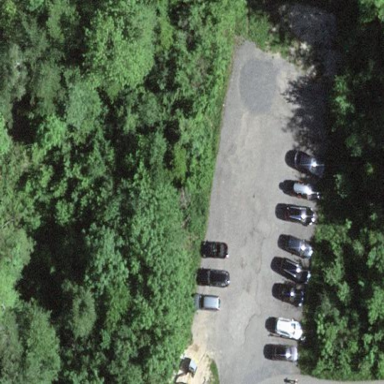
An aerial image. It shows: Parking area.